Field crop: tomato
Growth stage: 1
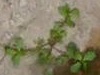
Species: portulaca